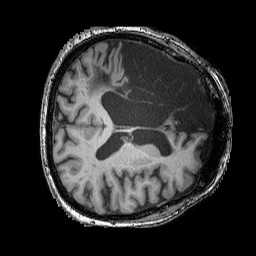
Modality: T1w
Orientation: axial
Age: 64
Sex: male
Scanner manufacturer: siemens
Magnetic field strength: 3 T
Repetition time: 2.25 s
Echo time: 0.00411 s